Question: First, let me preface this question with "I am new to C++"! This will probably turn out to be something very simple and I'll feel pretty dumb but right now I could really use the help. I know how to do this with an Abstract class but I can't use an Abstract class here. Also, if there is a better way to do this, I'm open to suggestions.
---
I have a ClientCommand (base class) and a MasterCommand (extends base class)

The MasterCommand can do everything that the ClientCommand can do and a few more methods.
In my application, I want to use the same name for both commands. If the object is a Client then it will be limited to only client methods. If the object is a Master then it will have all the client methods plus the Master methods.
I know there has got to be a way to do this.
1. I am not casting it correctly
2. I am not constructing it correctly
3. Or there is something else I'm doing wrong
Here is my test code:
---
BASE CLASS HEADER:
'''
#ifndef __OPCommand_H_
#define __OPCommand_H_
class OPCommand {
public:
virtual void doSomething();
void doClientStuff();
};
#endif //__OPCommand_H_
'''
---
BASE CLASS BODY:
'''
#include "OPCommand.h"
void OPCommand::doSomething() {
// TODO - implement OPClientCommand::doSomething
throw "Not yet implemented";
}
void OPCommand::doClientStuff() {
// TODO - implement OPClientCommand::doClientStuff
throw "Not yet implemented";
}
'''
---
EXTENDED CLASS HEADER:
'''
#ifndef __OPMasterCommand_H_
#define __OPMasterCommand_H_
#include "OPCommand.h"
class OPMasterCommand : public OPCommand {
public:
void doSomething();
void doMasterStuff();
};
#endif //__OPMasterCommand_H_
'''
---
EXTENDED CLASS BODY:
'''
#include "OPMasterCommand.h"
void OPMasterCommand::doSomething() {
// TODO - implement OPMasterCommand::doSomething
throw "Not yet implemented";
}
void OPMasterCommand::doMasterStuff() {
// TODO - implement OPMasterCommand::doMasterStuff
throw "Not yet implemented";
}
'''
---
TEST CLASS HEADER:
'''
#ifndef __TestMe_H_
#define __TestMe_H_
#include "OPMasterCommand.h"
#include "OPCommand.h"
class TestMe {
public:
OPCommand* command;
OPMasterCommand* masterCommand;
public:
void startHere();
OPMasterCommand* getMasterCommand();
OPCommand* getCommand();
bool isMaster();
};
#endif //__TestMe_H_
'''
---
TEST CLASS BODY:
Pay close attention to the startHere method:
'''
#include "TestMe.h"
void TestMe::startHere() {
if (isMaster()) {
masterCommand = getMasterCommand();
} else {
command = getCommand();
}
// Here - How can I point to or cast to the appropriate type, so I can use the same name everywhere in my code?
}
OPMasterCommand* TestMe::getMasterCommand() {
if (!masterCommand) {
masterCommand = new OPMasterCommand();
}
//command = dynamic_cast<OPCommand*> (masterCommand);
return masterCommand;
}
OPCommand* TestMe::getCommand() {
if (!command) {
command = new OPCommand();
}
return command;
}
bool TestMe::isMaster() {
return true;
}
'''
I cannot get this to build. Right now I'm getting a redefinition of 'OPCommand'
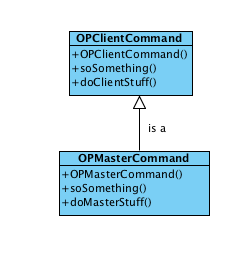
Answer: To answer the second part of the question: How to use a single base class and a single variable for all commands?
You need to look up the <URL> pattern. In your case, you need to derive all of your classes from Command.
Also, if you derive MasterCommand from ClientCommand, there is no need for multiple inheritance: Command <= ClientCommand <= MasterCommand , that's it. MasterCommand isa Command because it's a subclass of ClientCommand.